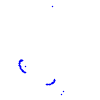
Particle: pion